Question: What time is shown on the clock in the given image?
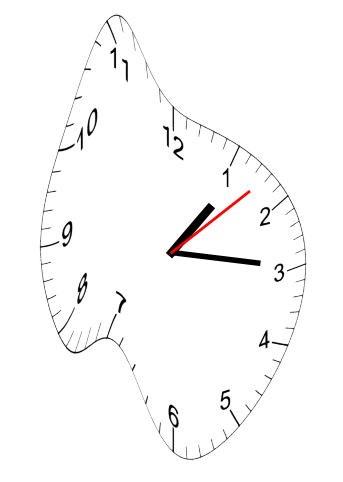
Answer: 01:15:08